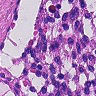
Metastatic tissue present: no